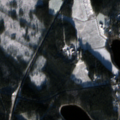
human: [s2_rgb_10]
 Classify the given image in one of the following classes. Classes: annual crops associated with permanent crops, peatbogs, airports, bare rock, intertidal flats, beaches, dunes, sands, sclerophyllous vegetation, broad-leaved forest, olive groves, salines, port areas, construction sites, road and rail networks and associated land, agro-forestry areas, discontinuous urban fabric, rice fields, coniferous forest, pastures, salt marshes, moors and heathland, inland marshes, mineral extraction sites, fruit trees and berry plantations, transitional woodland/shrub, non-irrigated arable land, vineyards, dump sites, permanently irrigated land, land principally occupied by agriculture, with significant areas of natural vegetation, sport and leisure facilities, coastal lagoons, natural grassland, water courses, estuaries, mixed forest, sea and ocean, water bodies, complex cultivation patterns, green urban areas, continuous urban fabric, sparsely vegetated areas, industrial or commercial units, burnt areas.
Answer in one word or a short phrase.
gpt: discontinuous urban fabric, land principally occupied by agriculture, with significant areas of natural vegetation, coniferous forest, mixed forest, peatbogs